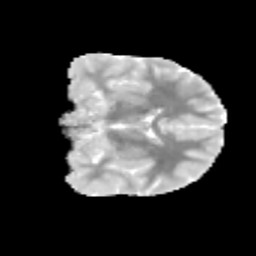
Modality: MD
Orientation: coronal
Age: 10
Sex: male
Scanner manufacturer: siemens
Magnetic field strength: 3 T
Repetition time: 3.8 s
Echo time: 0.07 s